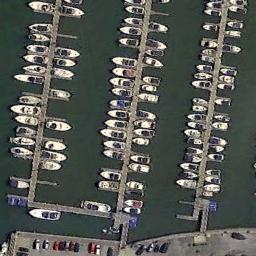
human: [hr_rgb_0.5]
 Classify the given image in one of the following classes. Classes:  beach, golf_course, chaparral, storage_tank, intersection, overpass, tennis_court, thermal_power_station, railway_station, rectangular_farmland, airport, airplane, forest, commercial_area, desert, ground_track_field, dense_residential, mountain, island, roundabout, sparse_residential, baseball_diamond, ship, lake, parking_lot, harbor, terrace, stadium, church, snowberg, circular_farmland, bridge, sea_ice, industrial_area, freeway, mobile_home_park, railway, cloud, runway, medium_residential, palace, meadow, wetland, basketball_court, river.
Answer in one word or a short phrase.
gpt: harbor